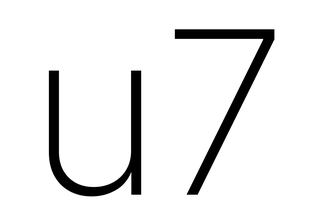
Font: Inter_ExtraLight